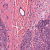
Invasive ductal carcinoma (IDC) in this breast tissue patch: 1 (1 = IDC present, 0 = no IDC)